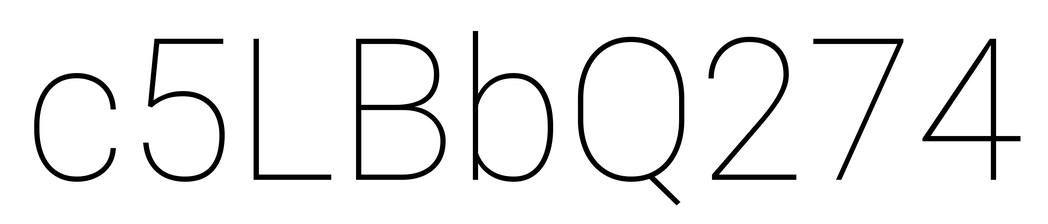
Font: Roboto_Thin